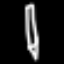
Label: pencil